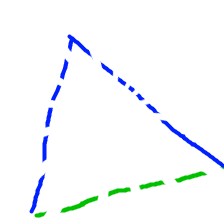
Shape: triangle